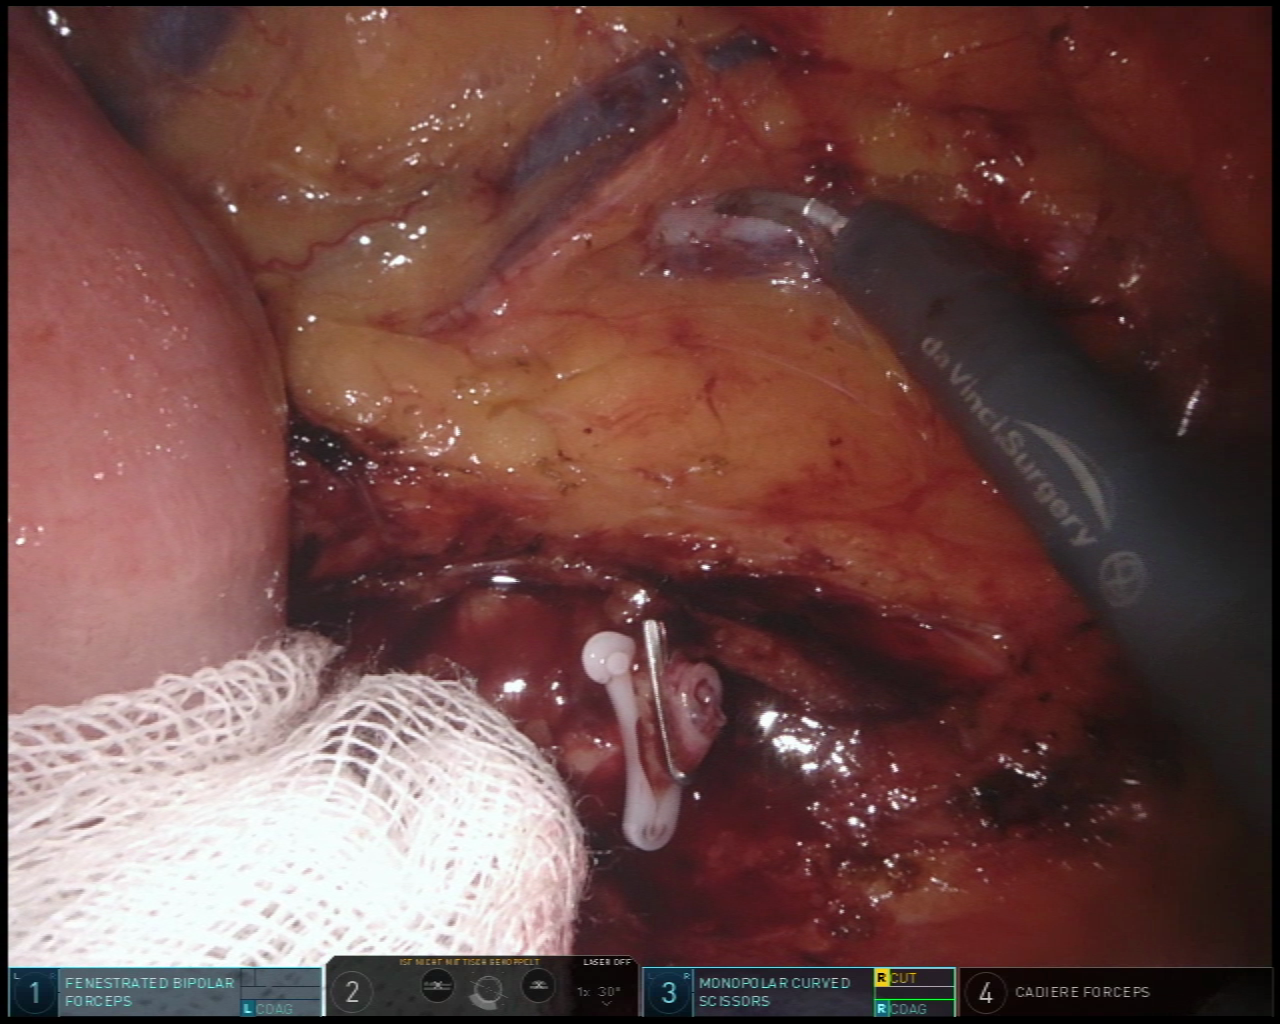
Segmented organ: ureter
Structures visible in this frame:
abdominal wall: no
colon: no
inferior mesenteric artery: no
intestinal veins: yes
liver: no
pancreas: no
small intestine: yes
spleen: no
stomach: no
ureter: yes
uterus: no
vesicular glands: no